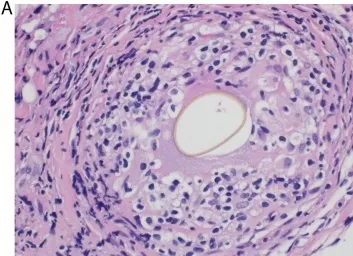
Pleural and Pericardial Biopsy Histopathology report. . A. Light microscopic view showing well-defined epithelioid granuloma engulfing parasitic egg (H&E x400).
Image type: pathology (h&e)